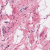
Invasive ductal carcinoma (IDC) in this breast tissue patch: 0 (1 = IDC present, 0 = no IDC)